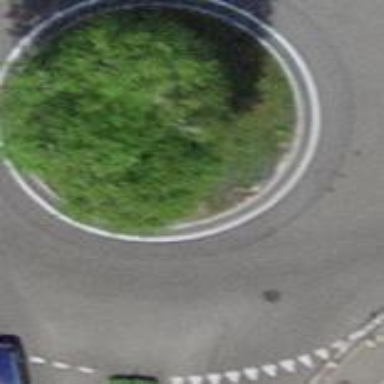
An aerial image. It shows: Secondary road with asphalt surface leading to roundabout.